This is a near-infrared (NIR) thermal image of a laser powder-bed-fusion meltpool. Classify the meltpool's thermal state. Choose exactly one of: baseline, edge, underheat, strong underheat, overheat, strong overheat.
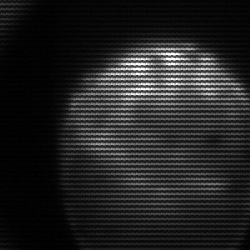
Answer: edge